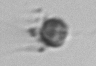
Label: Apedinella